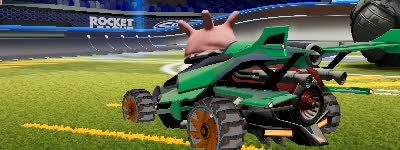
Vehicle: aftershock